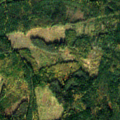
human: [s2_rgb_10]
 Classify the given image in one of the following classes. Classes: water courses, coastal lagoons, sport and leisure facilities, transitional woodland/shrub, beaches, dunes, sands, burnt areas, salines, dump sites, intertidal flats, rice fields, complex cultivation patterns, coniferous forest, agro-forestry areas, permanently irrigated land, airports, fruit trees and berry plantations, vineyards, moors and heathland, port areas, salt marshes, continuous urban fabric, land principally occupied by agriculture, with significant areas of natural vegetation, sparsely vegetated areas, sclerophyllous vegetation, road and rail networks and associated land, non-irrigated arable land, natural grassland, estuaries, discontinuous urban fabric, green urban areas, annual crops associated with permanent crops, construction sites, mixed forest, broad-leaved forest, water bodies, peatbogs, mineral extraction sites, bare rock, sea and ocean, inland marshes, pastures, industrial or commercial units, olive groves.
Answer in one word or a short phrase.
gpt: coniferous forest, mixed forest